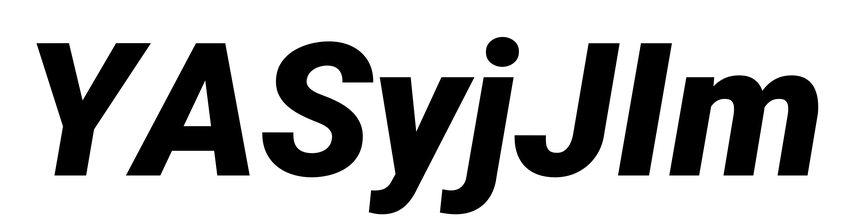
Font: Roboto-Italic_Black_Italic